Question: Im building out a c# web app here and I have a Listview. I would like to have a button on the page that when clicked it will print the listview easily. Anyone have any idea how this would be done?
Thanks

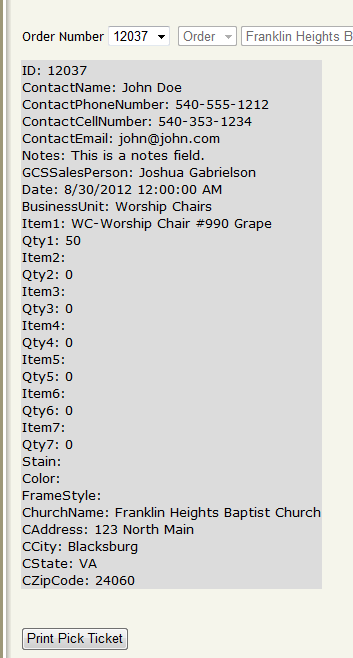
Answer: Try Adding the following code inside the button click event. Hope fully it will help.
'''
this.ListView1.DataBind();
StringWriter sw = new StringWriter();
HtmlTextWriter hw = new HtmlTextWriter(sw);
ListView1.RenderControl(hw);
string ListViewHTML = sw.ToString().Replace(""", "'").Replace(System.Environment.NewLine, "");
StringBuilder sb = new StringBuilder();
sb.Append("<script type = 'text/javascript'>");
sb.Append("window.onload = new function(){");
sb.Append("var printList = window.open('', '', 'left=0");
sb.Append(",top=0,width=800,height=700,status=0');");
sb.Append("printList.document.write("");
sb.Append(ListViewHTML);
sb.Append("");");
sb.Append("printList.document.close();");
sb.Append("printList.focus();");
sb.Append("printList.print();");
sb.Append("printList.close();};");
sb.Append("</script>");
ClientScript.RegisterStartupScript(this.GetType(), "ListViewPrint", sb.ToString());
this.ListView1.DataBind();
'''